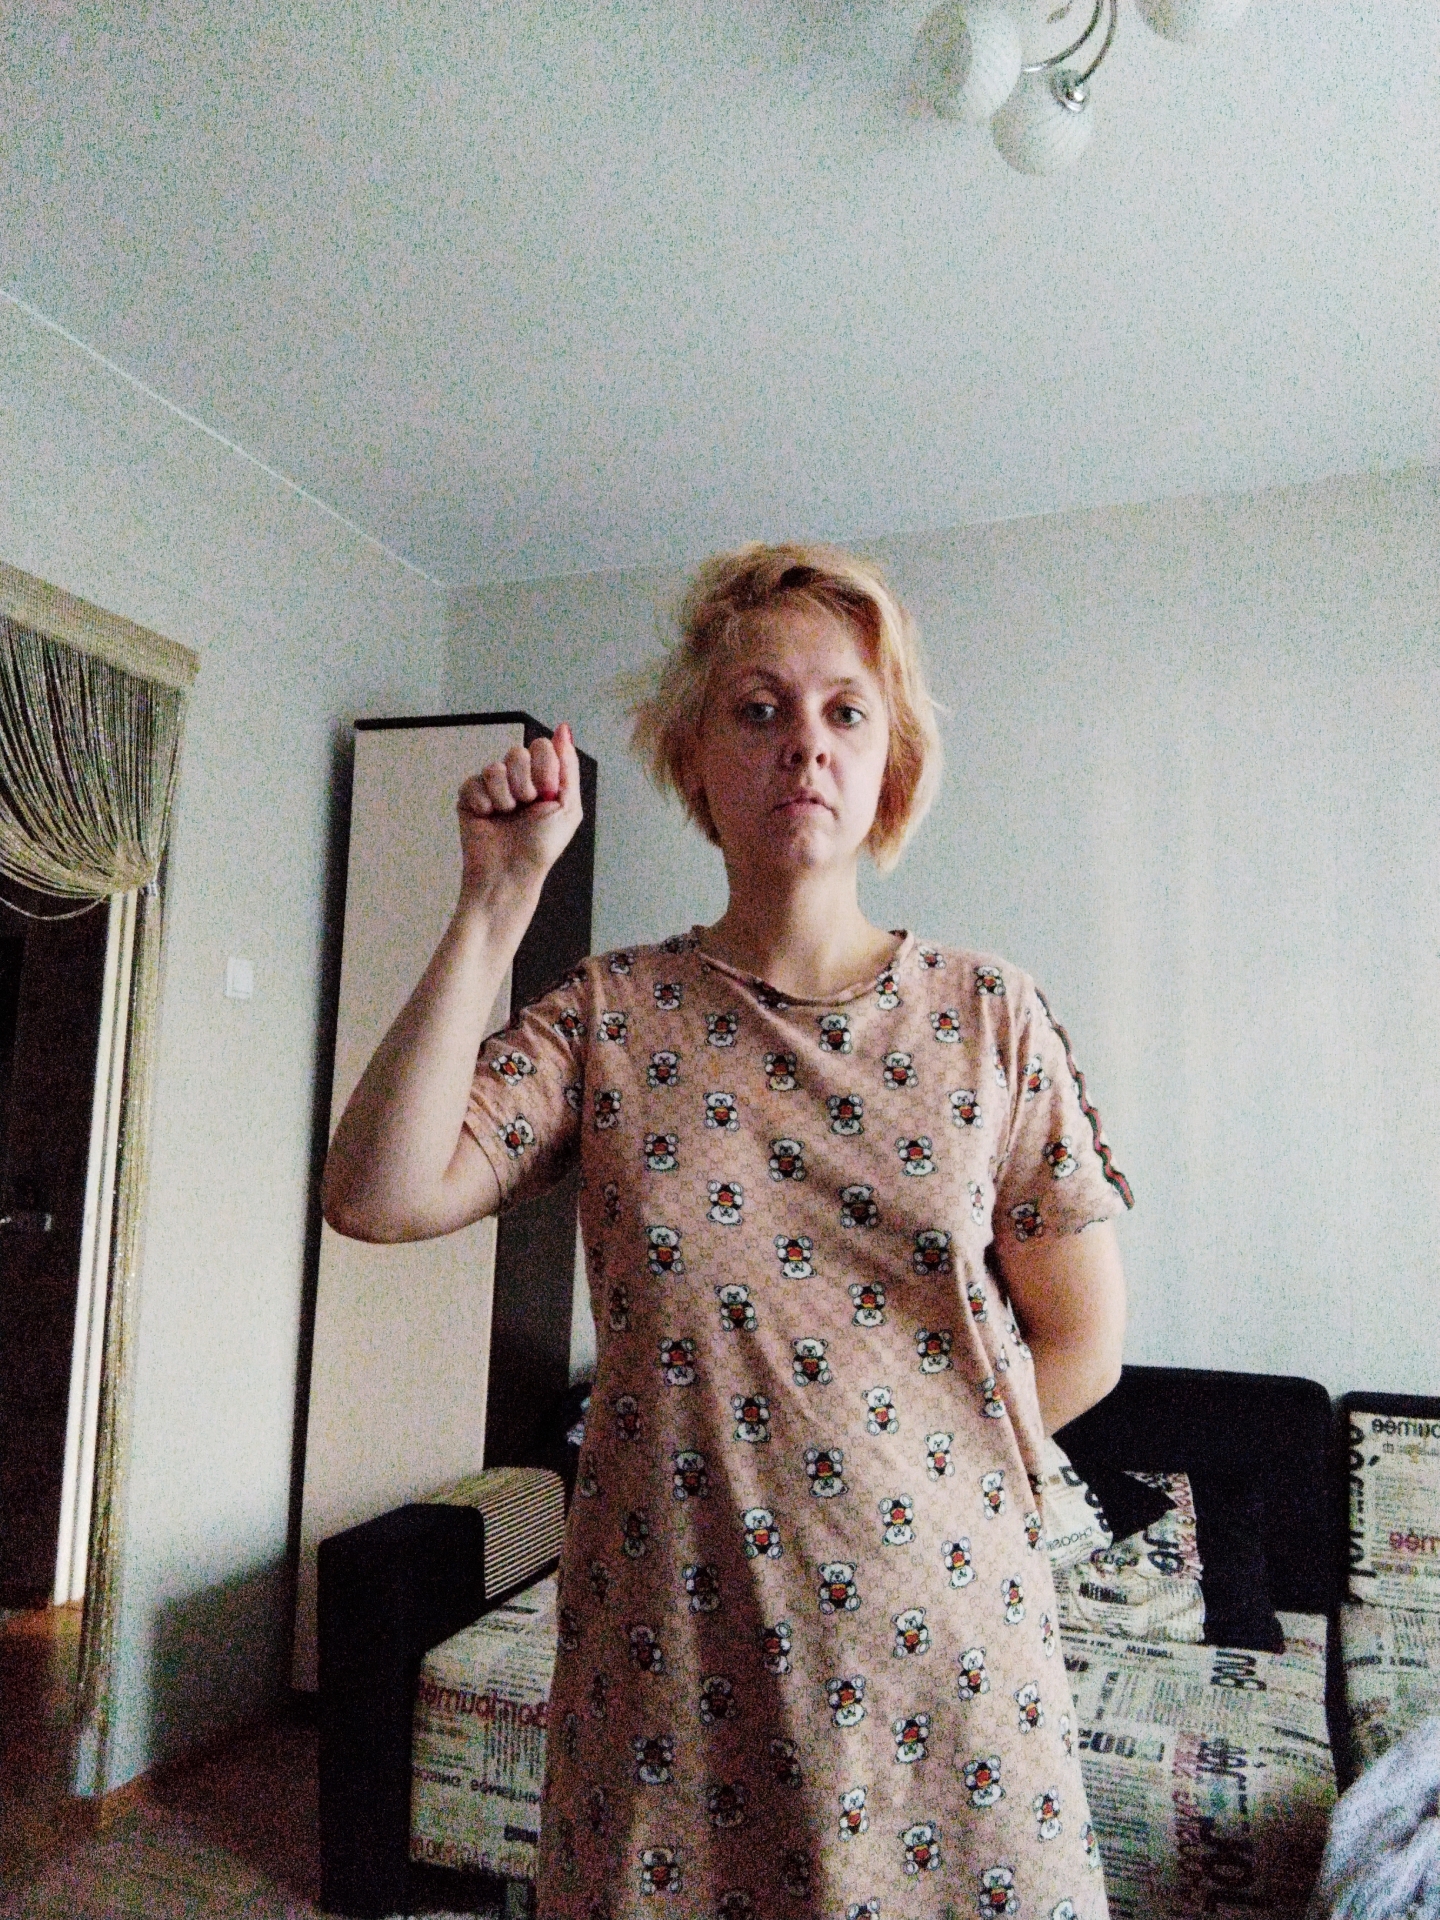
Label: noise